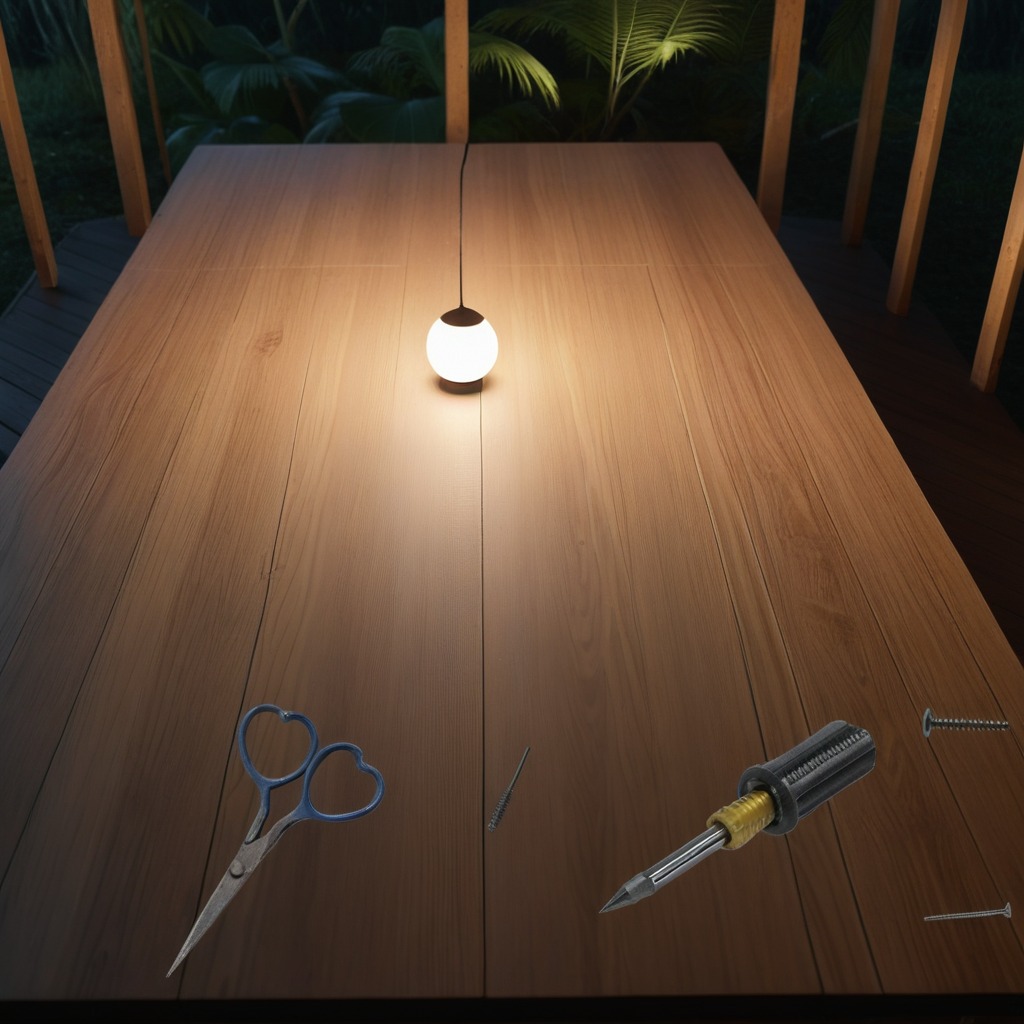
A metal machine screw, an iron nail, a coiled metal spring, a screwdriver, and a pair of scissors are lying on a wooden table inside a jungle field workshop tent at night.